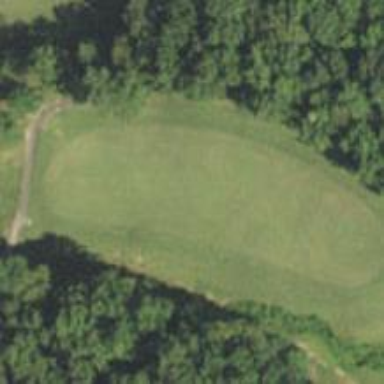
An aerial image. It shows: View of golf hole.